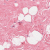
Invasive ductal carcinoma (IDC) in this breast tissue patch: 0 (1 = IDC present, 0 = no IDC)